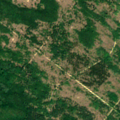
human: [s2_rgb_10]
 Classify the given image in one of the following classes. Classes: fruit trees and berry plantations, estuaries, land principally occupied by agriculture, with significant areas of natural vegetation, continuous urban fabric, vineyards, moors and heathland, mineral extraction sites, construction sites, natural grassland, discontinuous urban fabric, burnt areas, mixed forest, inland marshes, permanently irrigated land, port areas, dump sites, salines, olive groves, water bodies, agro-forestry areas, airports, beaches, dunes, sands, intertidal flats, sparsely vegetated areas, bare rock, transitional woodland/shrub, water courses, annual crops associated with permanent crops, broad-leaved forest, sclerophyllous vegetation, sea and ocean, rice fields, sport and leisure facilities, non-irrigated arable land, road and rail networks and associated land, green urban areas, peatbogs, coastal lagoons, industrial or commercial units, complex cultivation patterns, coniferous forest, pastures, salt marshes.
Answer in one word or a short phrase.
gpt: broad-leaved forest, transitional woodland/shrub